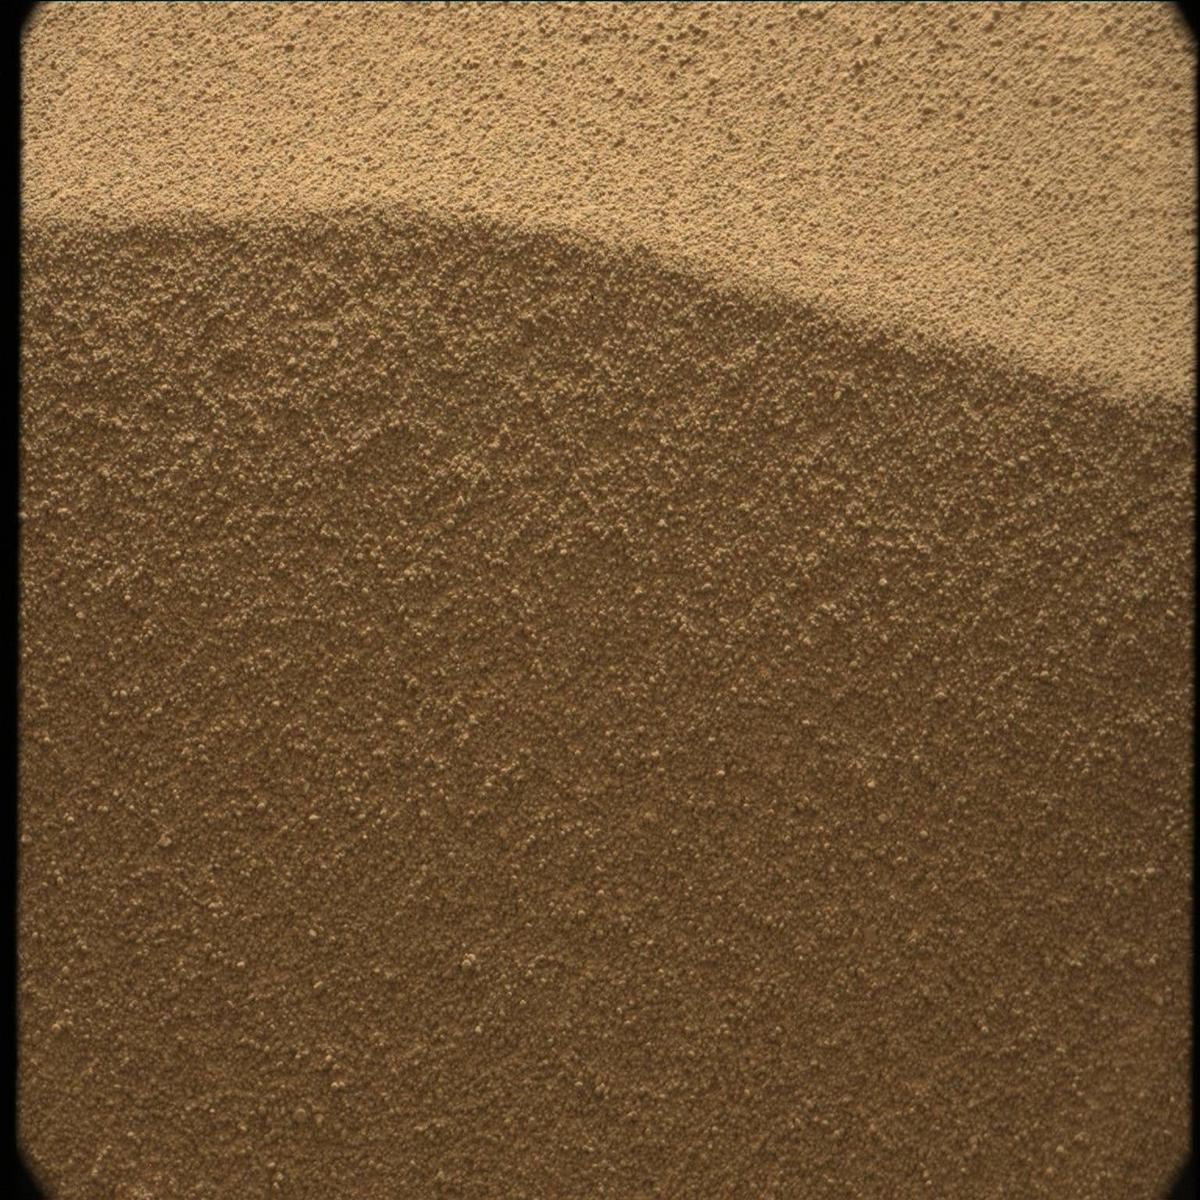
Terrain classes present: Sand / Soil